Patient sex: F
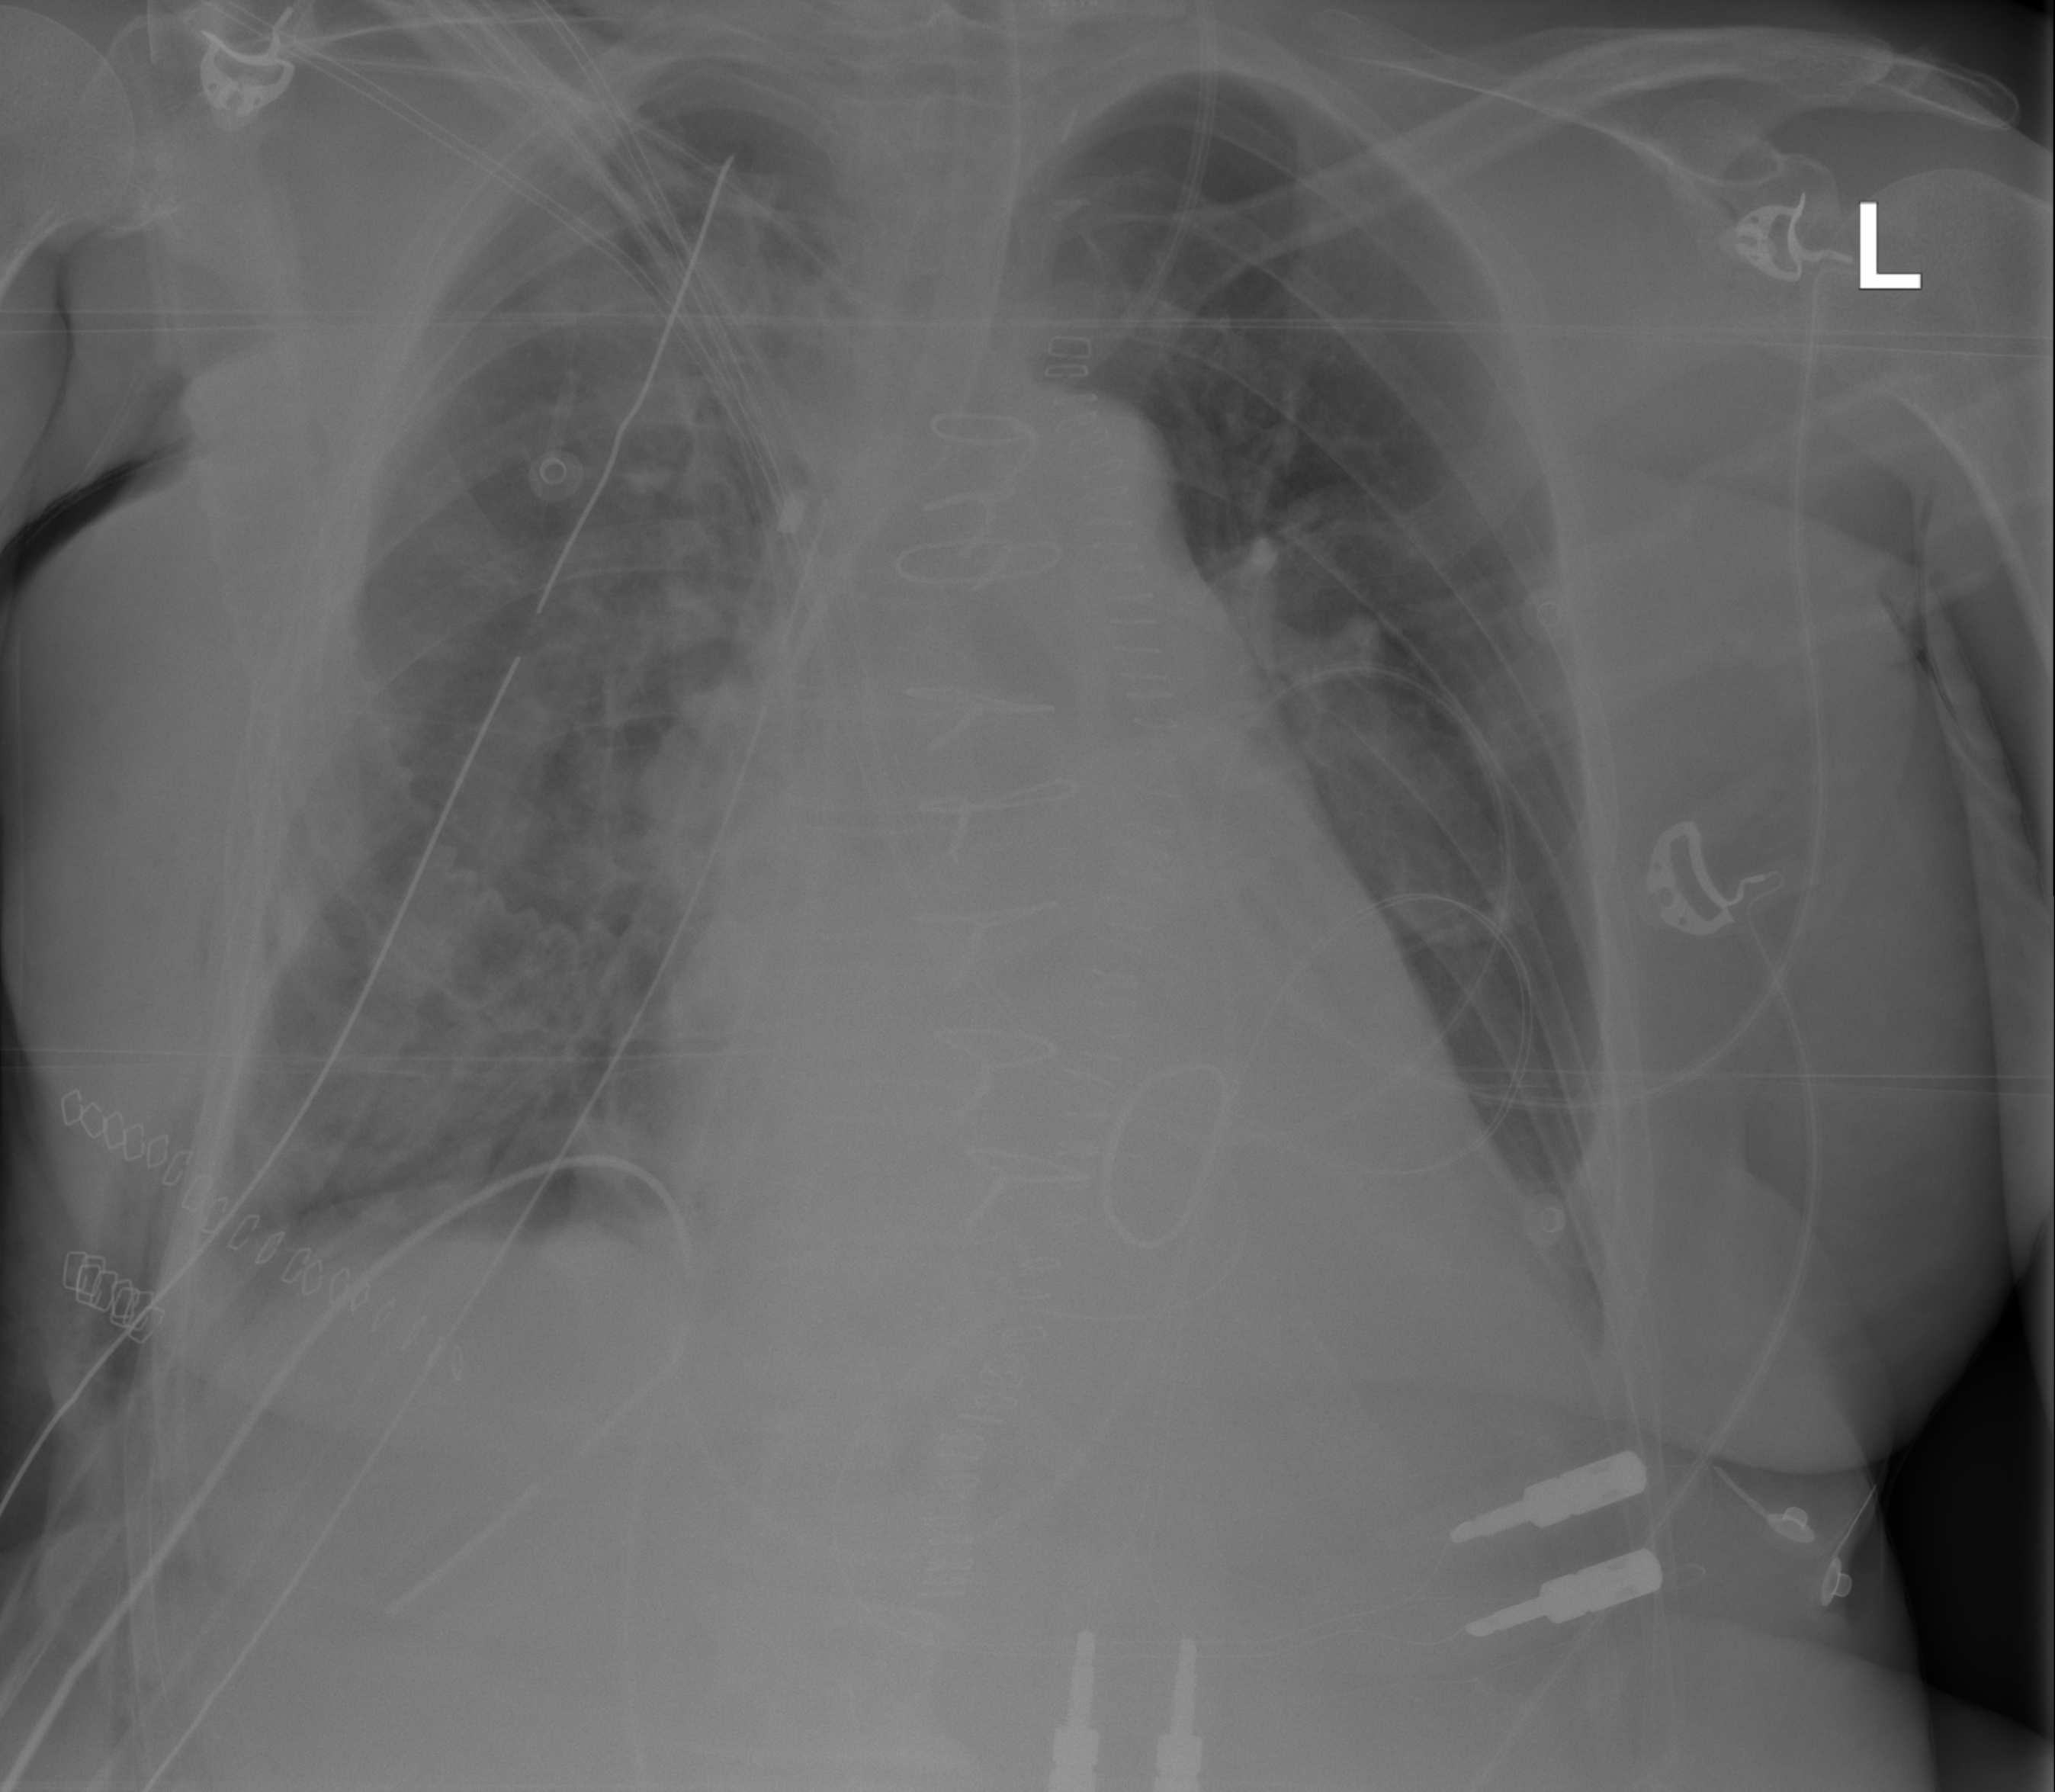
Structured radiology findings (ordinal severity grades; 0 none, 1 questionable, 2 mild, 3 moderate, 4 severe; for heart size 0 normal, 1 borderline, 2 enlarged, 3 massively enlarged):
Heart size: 2
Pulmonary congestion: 2
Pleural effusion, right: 2
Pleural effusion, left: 2
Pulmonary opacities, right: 2
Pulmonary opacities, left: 0
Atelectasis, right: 2
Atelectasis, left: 2